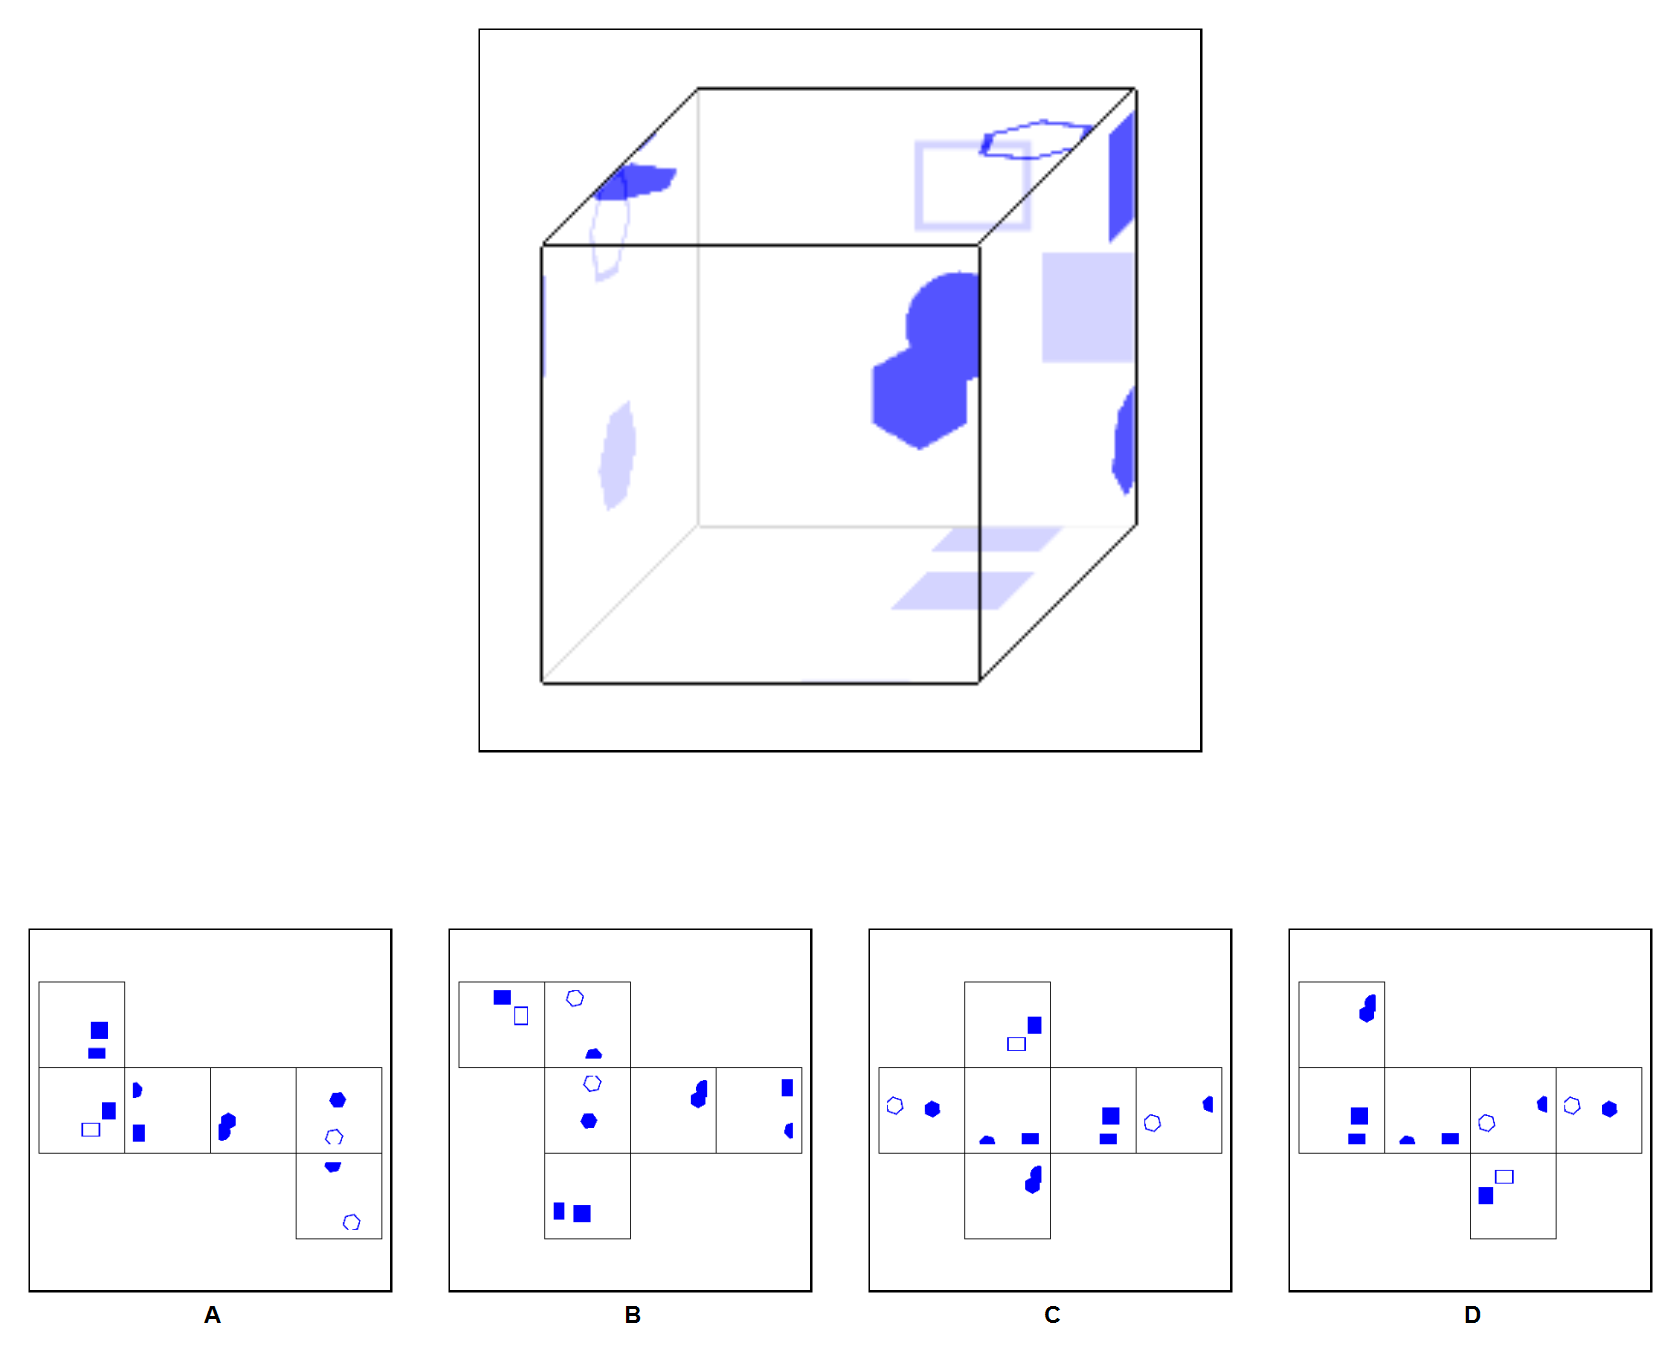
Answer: C